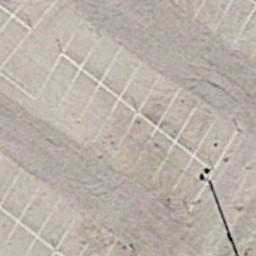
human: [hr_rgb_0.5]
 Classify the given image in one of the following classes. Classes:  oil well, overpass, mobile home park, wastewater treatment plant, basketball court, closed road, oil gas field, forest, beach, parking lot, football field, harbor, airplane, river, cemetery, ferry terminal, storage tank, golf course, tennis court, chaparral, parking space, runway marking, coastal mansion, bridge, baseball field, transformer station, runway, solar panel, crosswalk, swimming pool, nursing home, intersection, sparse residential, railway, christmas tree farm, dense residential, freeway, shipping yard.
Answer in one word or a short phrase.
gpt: parking space